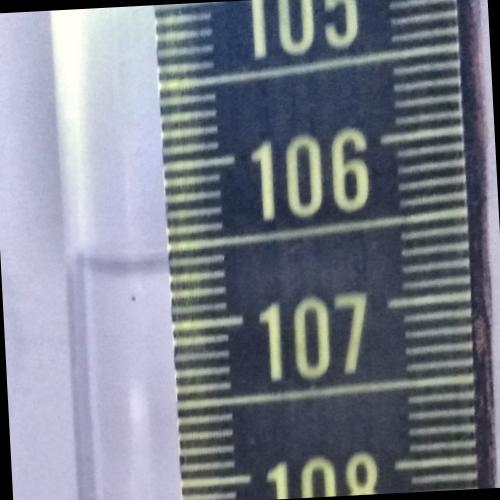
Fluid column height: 106.6 cm